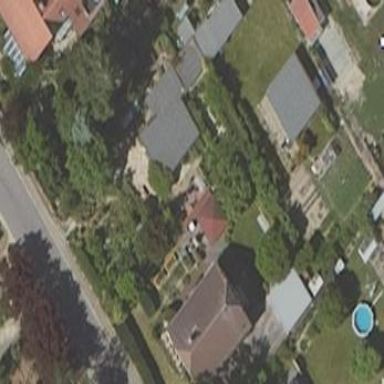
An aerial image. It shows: Shed.